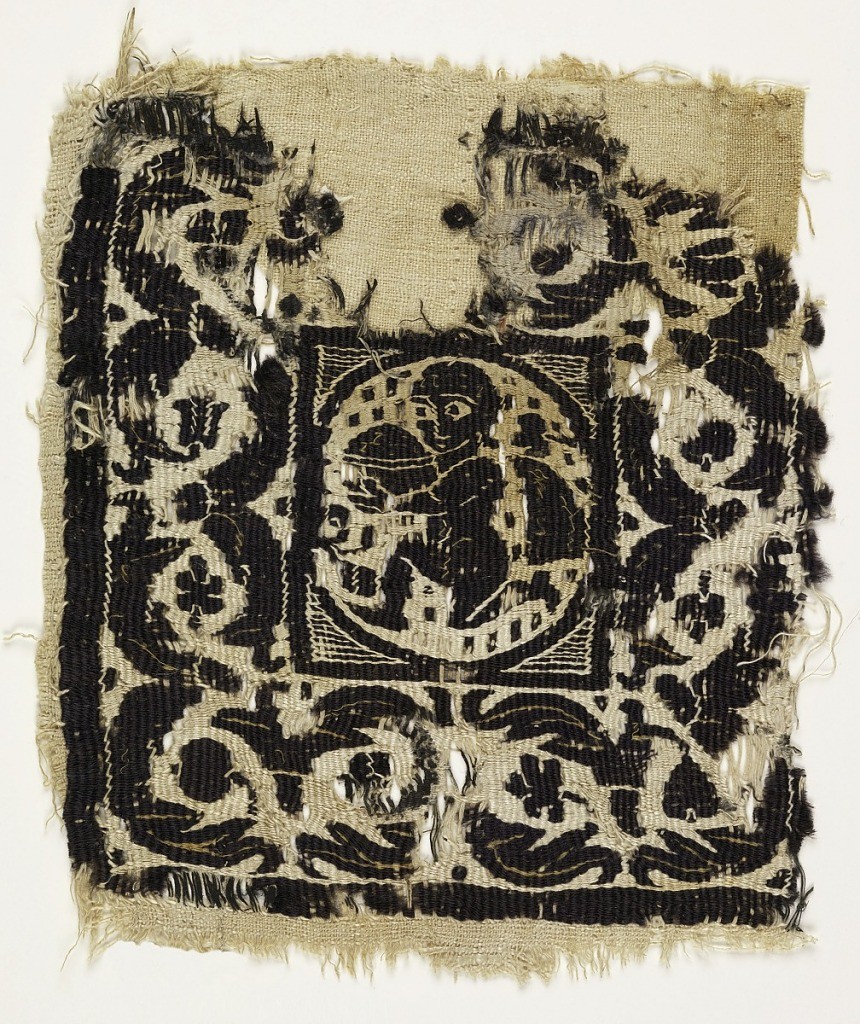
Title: Fragment
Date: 4th–5th century
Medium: linen warp, wool and linen weft Technique: tapestry woven with slits and wrapping (soumak)
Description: Tapestry woven square with a deep border surrounding a square field, which contains a medallion with a figure moving to the left holding a circular object, cape fluttering. Soumak defines forms and borders. Hatching in spandrels. Wide border of acanthus leaves and flowers.